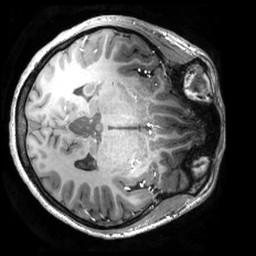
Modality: T1w
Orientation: axial
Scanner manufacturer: philips
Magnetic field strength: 7 T
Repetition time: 0.008 s
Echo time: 0.001974 s